Aerial crown-view tile of a tropical tree (Barro Colorado Island, Panama), acquired 20250512:
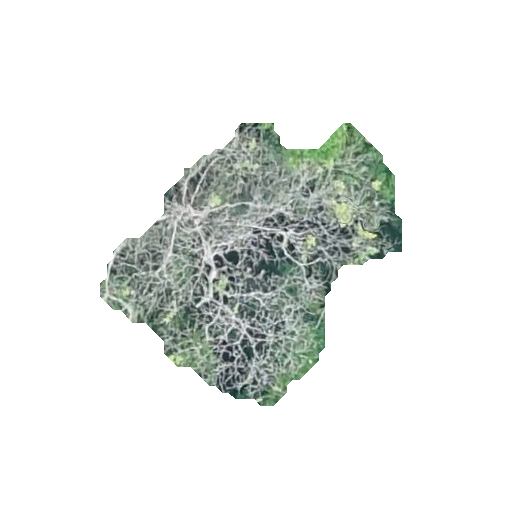
Species: Tabebuia rosea
GBIF accepted scientific name: Tabebuia rosea
Crown area: 74.135 m²